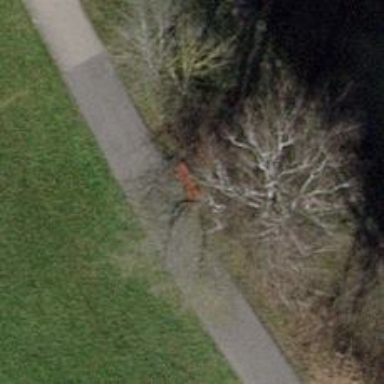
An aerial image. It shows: Red bench.